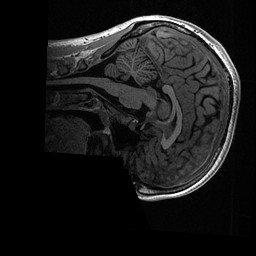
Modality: T1w
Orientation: sagittal
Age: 19
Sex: female
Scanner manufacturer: ge
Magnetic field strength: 3 T
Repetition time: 0.006952 s
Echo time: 0.00292 s